Question: I am creating a polygon filled with texture using opengl in cocos2d framework. I have used PRKit(<URL> and modified the draw method with the code shown below.
'''
glBlendFunc(GL_ONE, GL_ZERO);
glTexParameteri(GL_TEXTURE_2D, GL_TEXTURE_WRAP_S, GL_REPEAT);
glBindTexture(GL_TEXTURE_2D, self.texture.name);
glTexEnvf(GL_TEXTURE_ENV, GL_TEXTURE_ENV_MODE, GL_DECAL);
glVertexPointer(2, GL_FLOAT, 0, polyTriangulatedPoints);
glTexCoordPointer(2, GL_FLOAT, 0, textureCoordinates);
glDrawArrays(GL_TRIANGLES, 0, trianglePointCount);
glTexEnvf(GL_TEXTURE_ENV, GL_TEXTURE_ENV_MODE, GL_MODULATE);
glBlendFunc(GL_SRC_ALPHA, GL_ONE_MINUS_SRC_ALPHA);
'''
When I use transparent png as texture I get a bit weird result. The transparent area is not black, but some random colors with black. Here is the output I get with the above code.

I had to keep glBlendFunc(GL_ONE, GL_ZERO) which is same as disabling blending. If I don't do so, my background layer in cocos2d gets added with my texture image resulting in a very bright looking texture. To add more information, I have set texture mode so that all images are loaded with the following.
glTexImage2D(GL_TEXTURE_2D, 0, GL_RGBA, width, height, 0, GL_RGBA, GL_UNSIGNED_BYTE, data);
My question is that why do I see this kind of random colors in transparent area and what are the ways to solve this? I have a feeling that I must be doing something wrong since I am new to opengl.
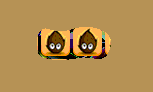
Answer: If you have a texture with full opaque / full transparent pixel (alpha = 1.0 or 0.0 only), you can keep GL_SRC_ALPHA, GL_ONE_MINUS_SRC_ALPHA to keep the transparency.
Else you can use alpha test with GL_GREATER, 0.0 (or discard keyword in fragment shader if you use opengl es 2.0).
But on ios, alpha test is less performant than alpha blending.